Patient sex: M
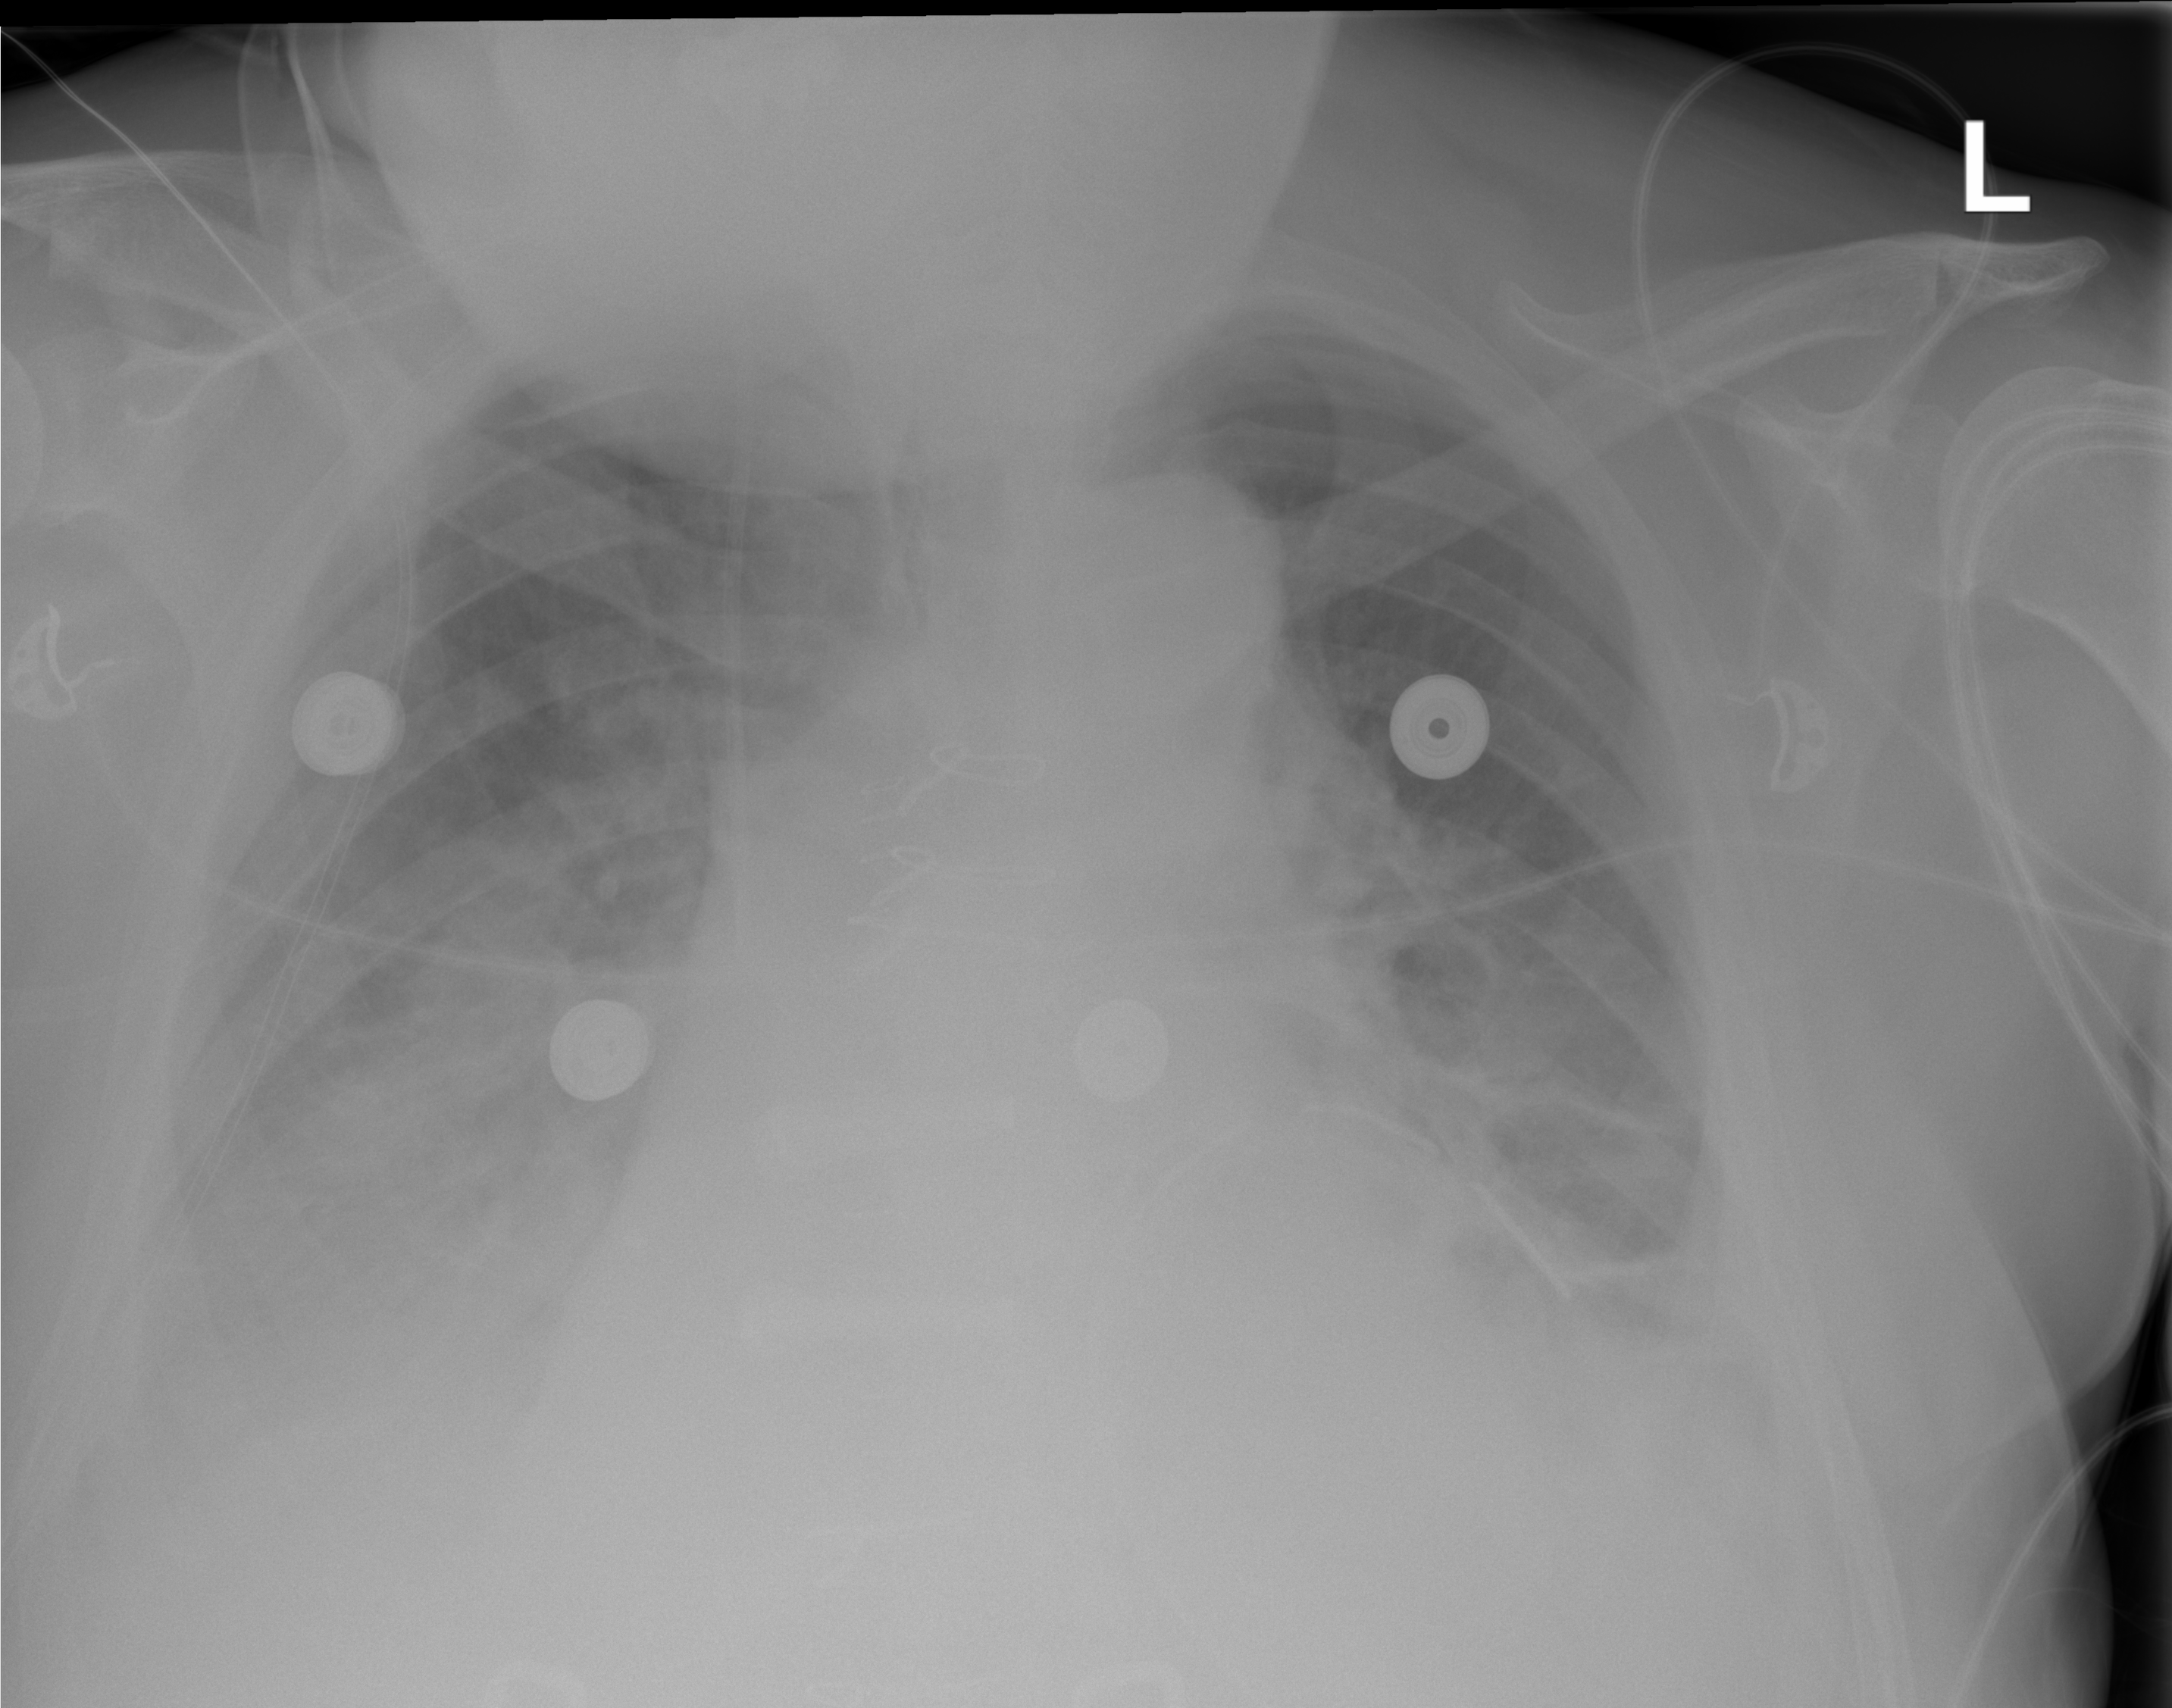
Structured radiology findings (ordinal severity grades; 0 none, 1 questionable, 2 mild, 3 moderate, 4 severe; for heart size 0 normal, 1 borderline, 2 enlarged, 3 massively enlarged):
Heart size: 2
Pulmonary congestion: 2
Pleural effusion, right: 2
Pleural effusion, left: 2
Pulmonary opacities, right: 0
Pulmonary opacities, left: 0
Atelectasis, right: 0
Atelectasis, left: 2